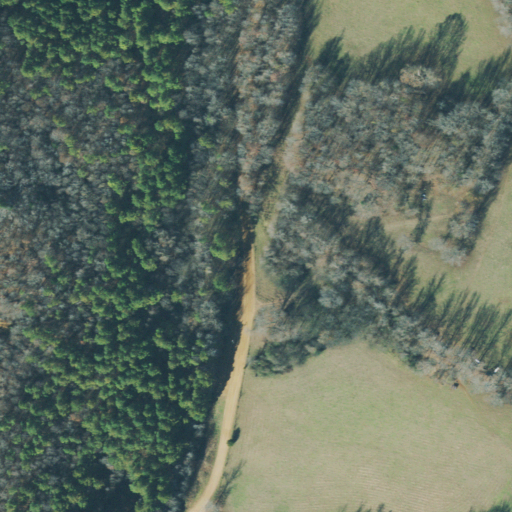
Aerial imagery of mountain in Tennessee named Boarding House Hill containing pasture, deciduous forest, mixed forest, open development, and evergreen forest